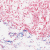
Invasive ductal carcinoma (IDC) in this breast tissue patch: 0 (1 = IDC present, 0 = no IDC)